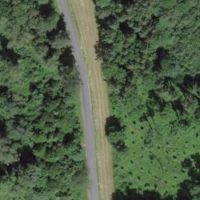
EUNIS habitat code: 41
Species observed at this site:
Lamium galeobdolon